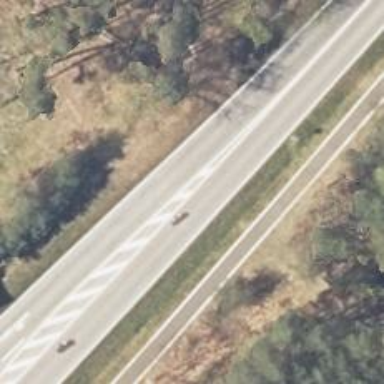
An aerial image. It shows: Primary road with asphalt surface.